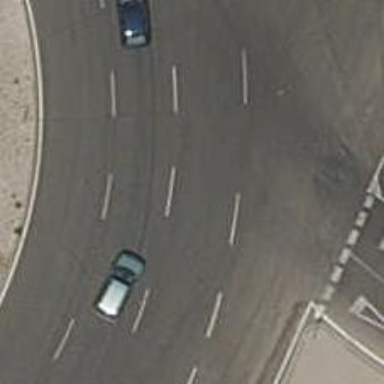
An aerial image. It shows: Tertiary road with asphalt surface leading to roundabout junction.